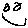
Label: smiley face